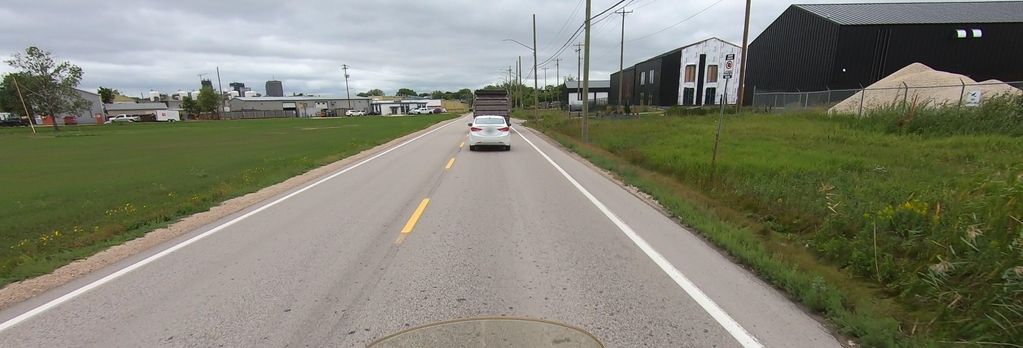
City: winnipeg